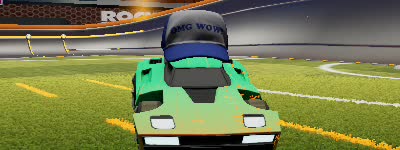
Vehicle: breakout